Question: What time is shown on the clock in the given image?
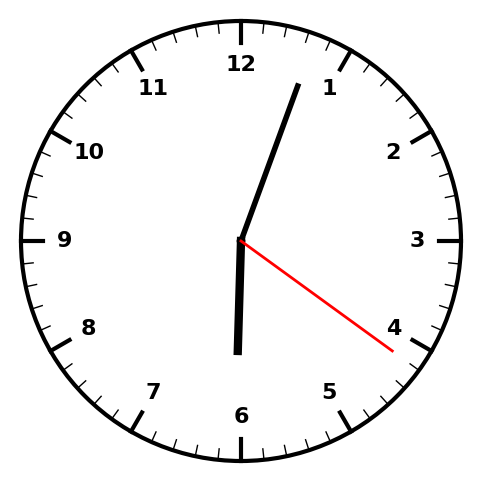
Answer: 06:03:21